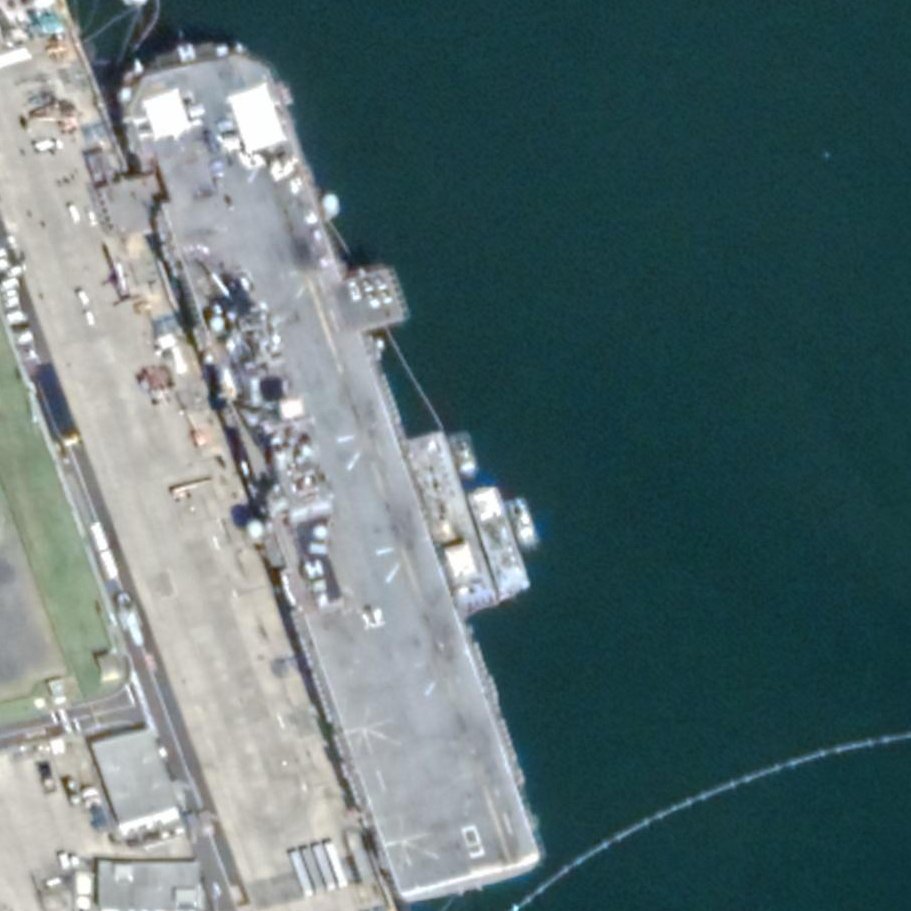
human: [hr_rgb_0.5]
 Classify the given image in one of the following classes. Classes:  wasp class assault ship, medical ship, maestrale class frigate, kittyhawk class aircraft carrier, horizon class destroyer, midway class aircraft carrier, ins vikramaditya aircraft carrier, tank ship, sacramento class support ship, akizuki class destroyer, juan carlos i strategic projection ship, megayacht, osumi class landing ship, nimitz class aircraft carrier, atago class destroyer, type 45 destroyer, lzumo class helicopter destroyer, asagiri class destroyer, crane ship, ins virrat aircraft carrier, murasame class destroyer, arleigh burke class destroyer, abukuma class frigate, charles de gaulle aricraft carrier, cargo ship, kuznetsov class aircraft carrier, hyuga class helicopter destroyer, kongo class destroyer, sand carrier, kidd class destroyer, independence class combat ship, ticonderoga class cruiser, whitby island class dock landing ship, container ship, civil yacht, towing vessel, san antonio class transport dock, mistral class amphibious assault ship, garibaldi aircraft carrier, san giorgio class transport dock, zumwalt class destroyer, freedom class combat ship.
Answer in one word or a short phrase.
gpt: Wasp class assault ship